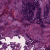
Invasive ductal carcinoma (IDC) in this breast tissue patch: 0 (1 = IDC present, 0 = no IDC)